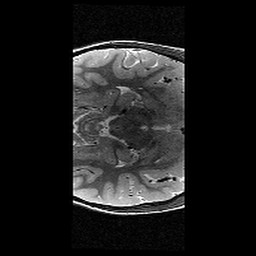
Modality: T2w
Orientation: axial
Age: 10
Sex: male
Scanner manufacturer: siemens
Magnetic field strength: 3 T
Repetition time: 9.23 s
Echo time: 0.067 s